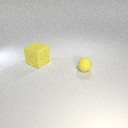
small yellow rubber sphere to the right of large yellow rubber cube